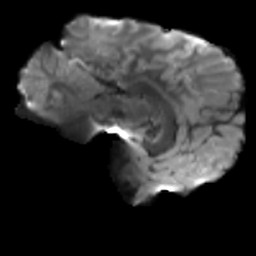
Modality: T2w
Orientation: sagittal
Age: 30
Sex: female
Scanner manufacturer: siemens
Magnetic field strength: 3 T
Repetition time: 3.5 s
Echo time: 0.086 s